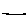
Label: line